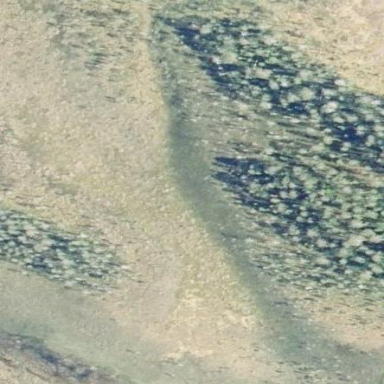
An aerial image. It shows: Bog wetland.